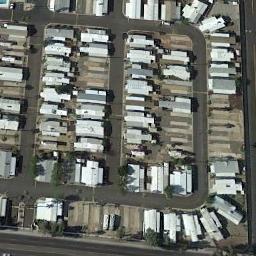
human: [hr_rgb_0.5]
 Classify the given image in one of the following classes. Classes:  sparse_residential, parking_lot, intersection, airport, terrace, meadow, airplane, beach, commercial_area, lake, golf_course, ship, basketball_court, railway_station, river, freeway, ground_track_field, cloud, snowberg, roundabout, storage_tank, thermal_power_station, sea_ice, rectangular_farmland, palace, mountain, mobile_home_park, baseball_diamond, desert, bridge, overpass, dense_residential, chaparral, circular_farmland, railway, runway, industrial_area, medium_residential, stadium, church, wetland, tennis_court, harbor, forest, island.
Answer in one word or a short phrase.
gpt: mobile_home_park